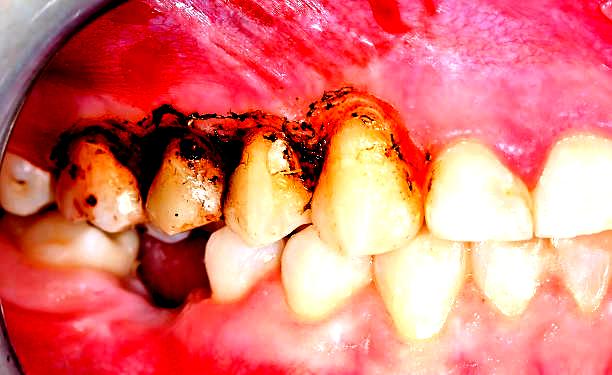
Condition: Gingivitis